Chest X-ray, PA view. Patient: 38 years old, sex F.
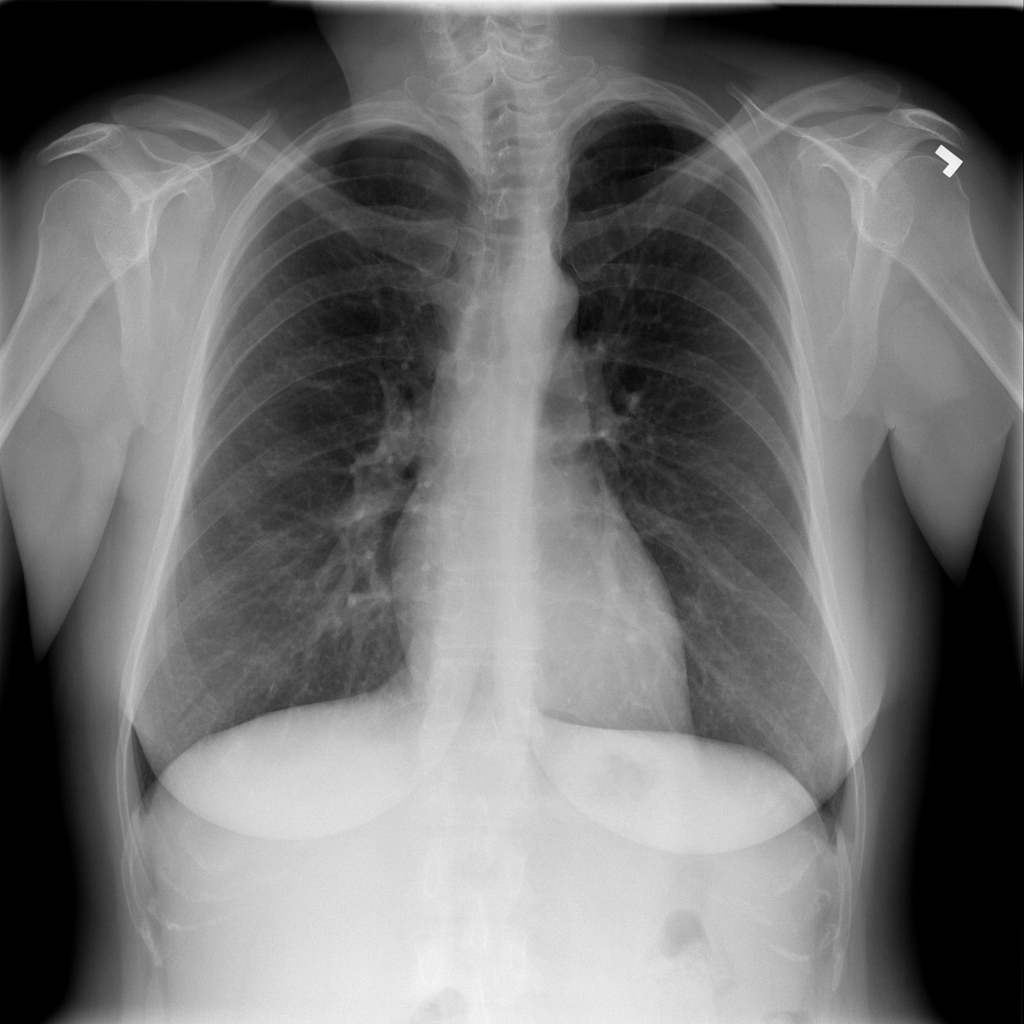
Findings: No Finding